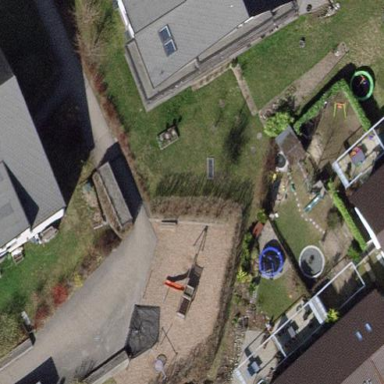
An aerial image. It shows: Playground area for leisure land.